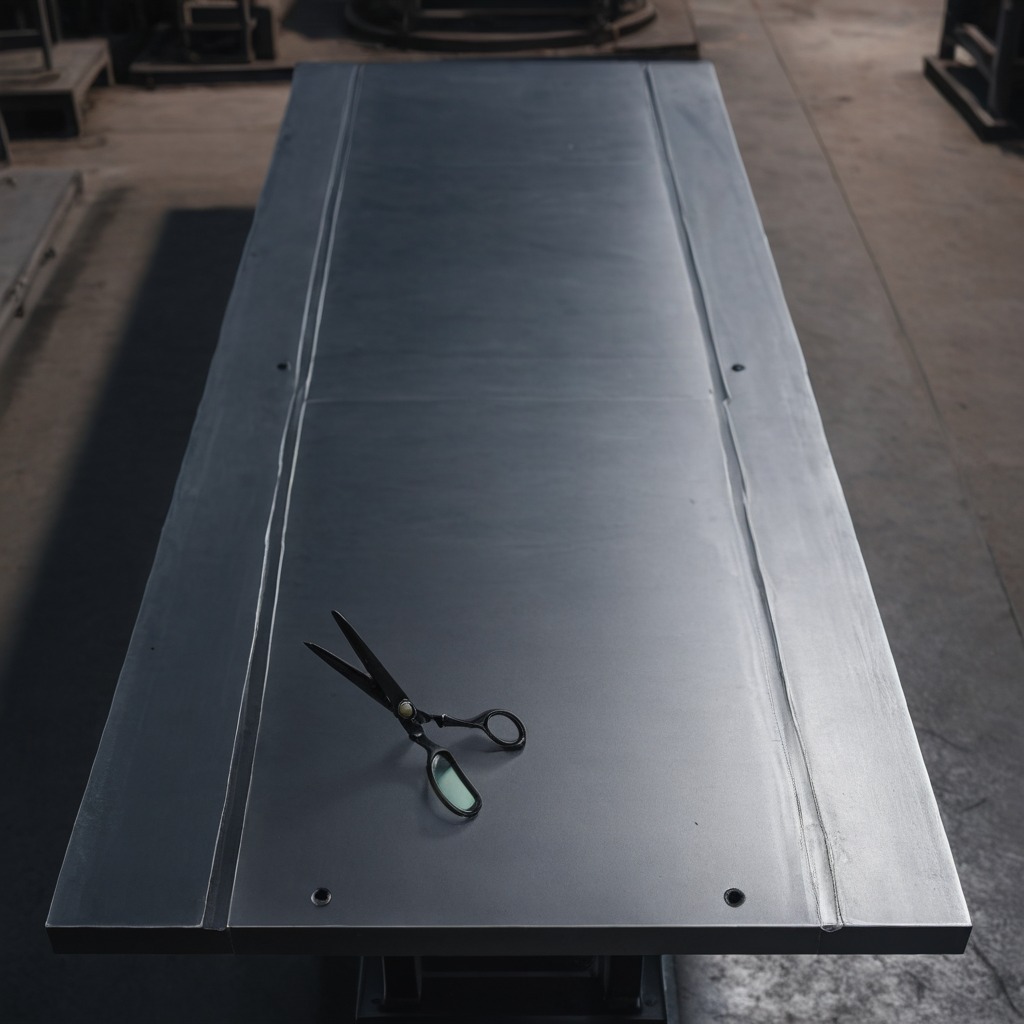
A scissor is lying on the cold steel table in a mining workshop.